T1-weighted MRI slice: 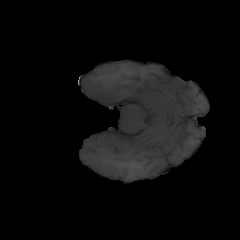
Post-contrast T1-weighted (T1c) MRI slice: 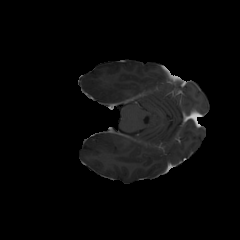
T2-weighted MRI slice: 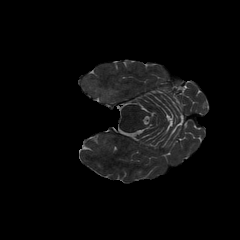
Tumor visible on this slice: yes